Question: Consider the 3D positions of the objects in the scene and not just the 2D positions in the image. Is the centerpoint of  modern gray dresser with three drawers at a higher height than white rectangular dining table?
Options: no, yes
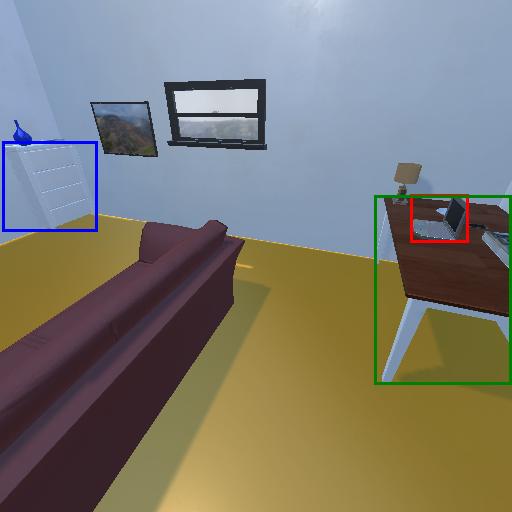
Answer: no